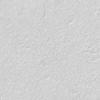
Atmospheric dust classification: not_dusty